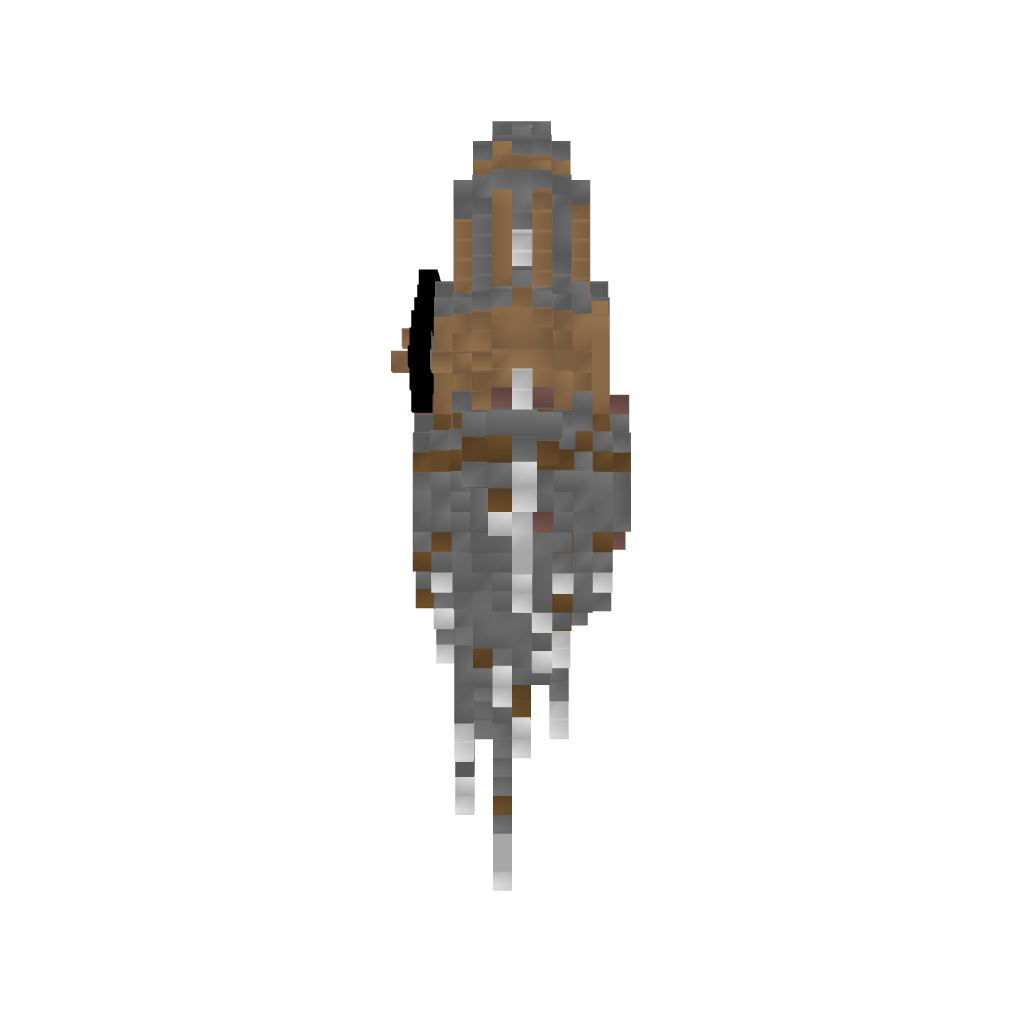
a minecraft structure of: Steampunk Windmill bad low quality